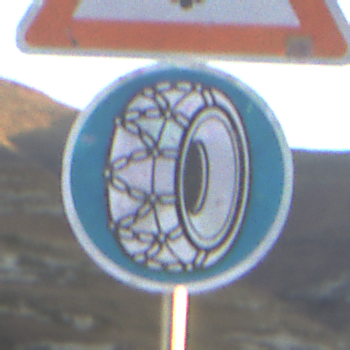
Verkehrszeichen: SchneekettenVorgeschrieben
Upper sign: SchneeOderEisglaette
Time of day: SunriseSunset
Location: Outdoor (Nature)
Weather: Clear
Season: NotSpecified
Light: Natural